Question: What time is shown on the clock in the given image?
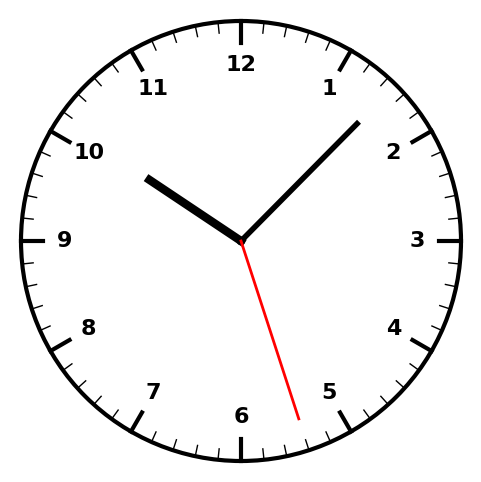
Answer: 10:07:27